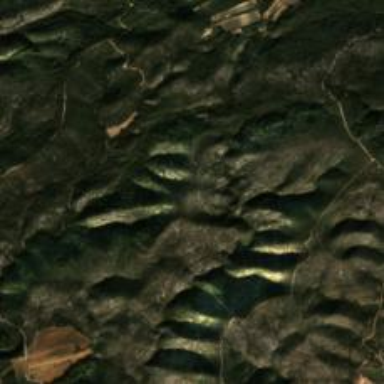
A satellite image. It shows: Natural ridge in the landscape.